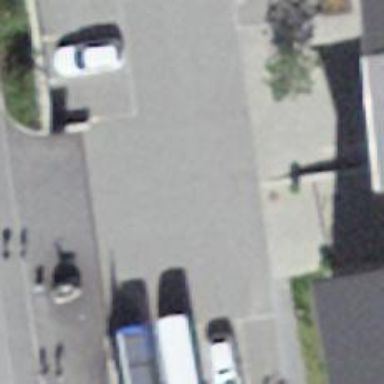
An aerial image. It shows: Asphalt parking aisle road for service vehicles.